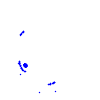
Particle: pion